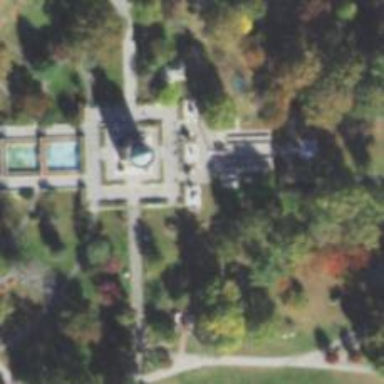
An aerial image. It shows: Historic memorial.